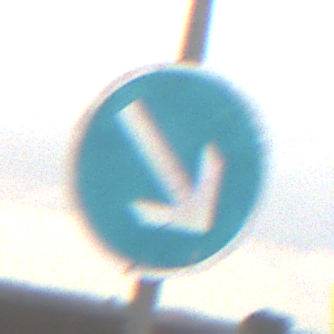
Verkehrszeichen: VorgeschriebeneVorbeifahrtRechts
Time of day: MorningAfternoon
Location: Outdoor (Nature)
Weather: Overcast
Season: NotSpecified
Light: Natural